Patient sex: M
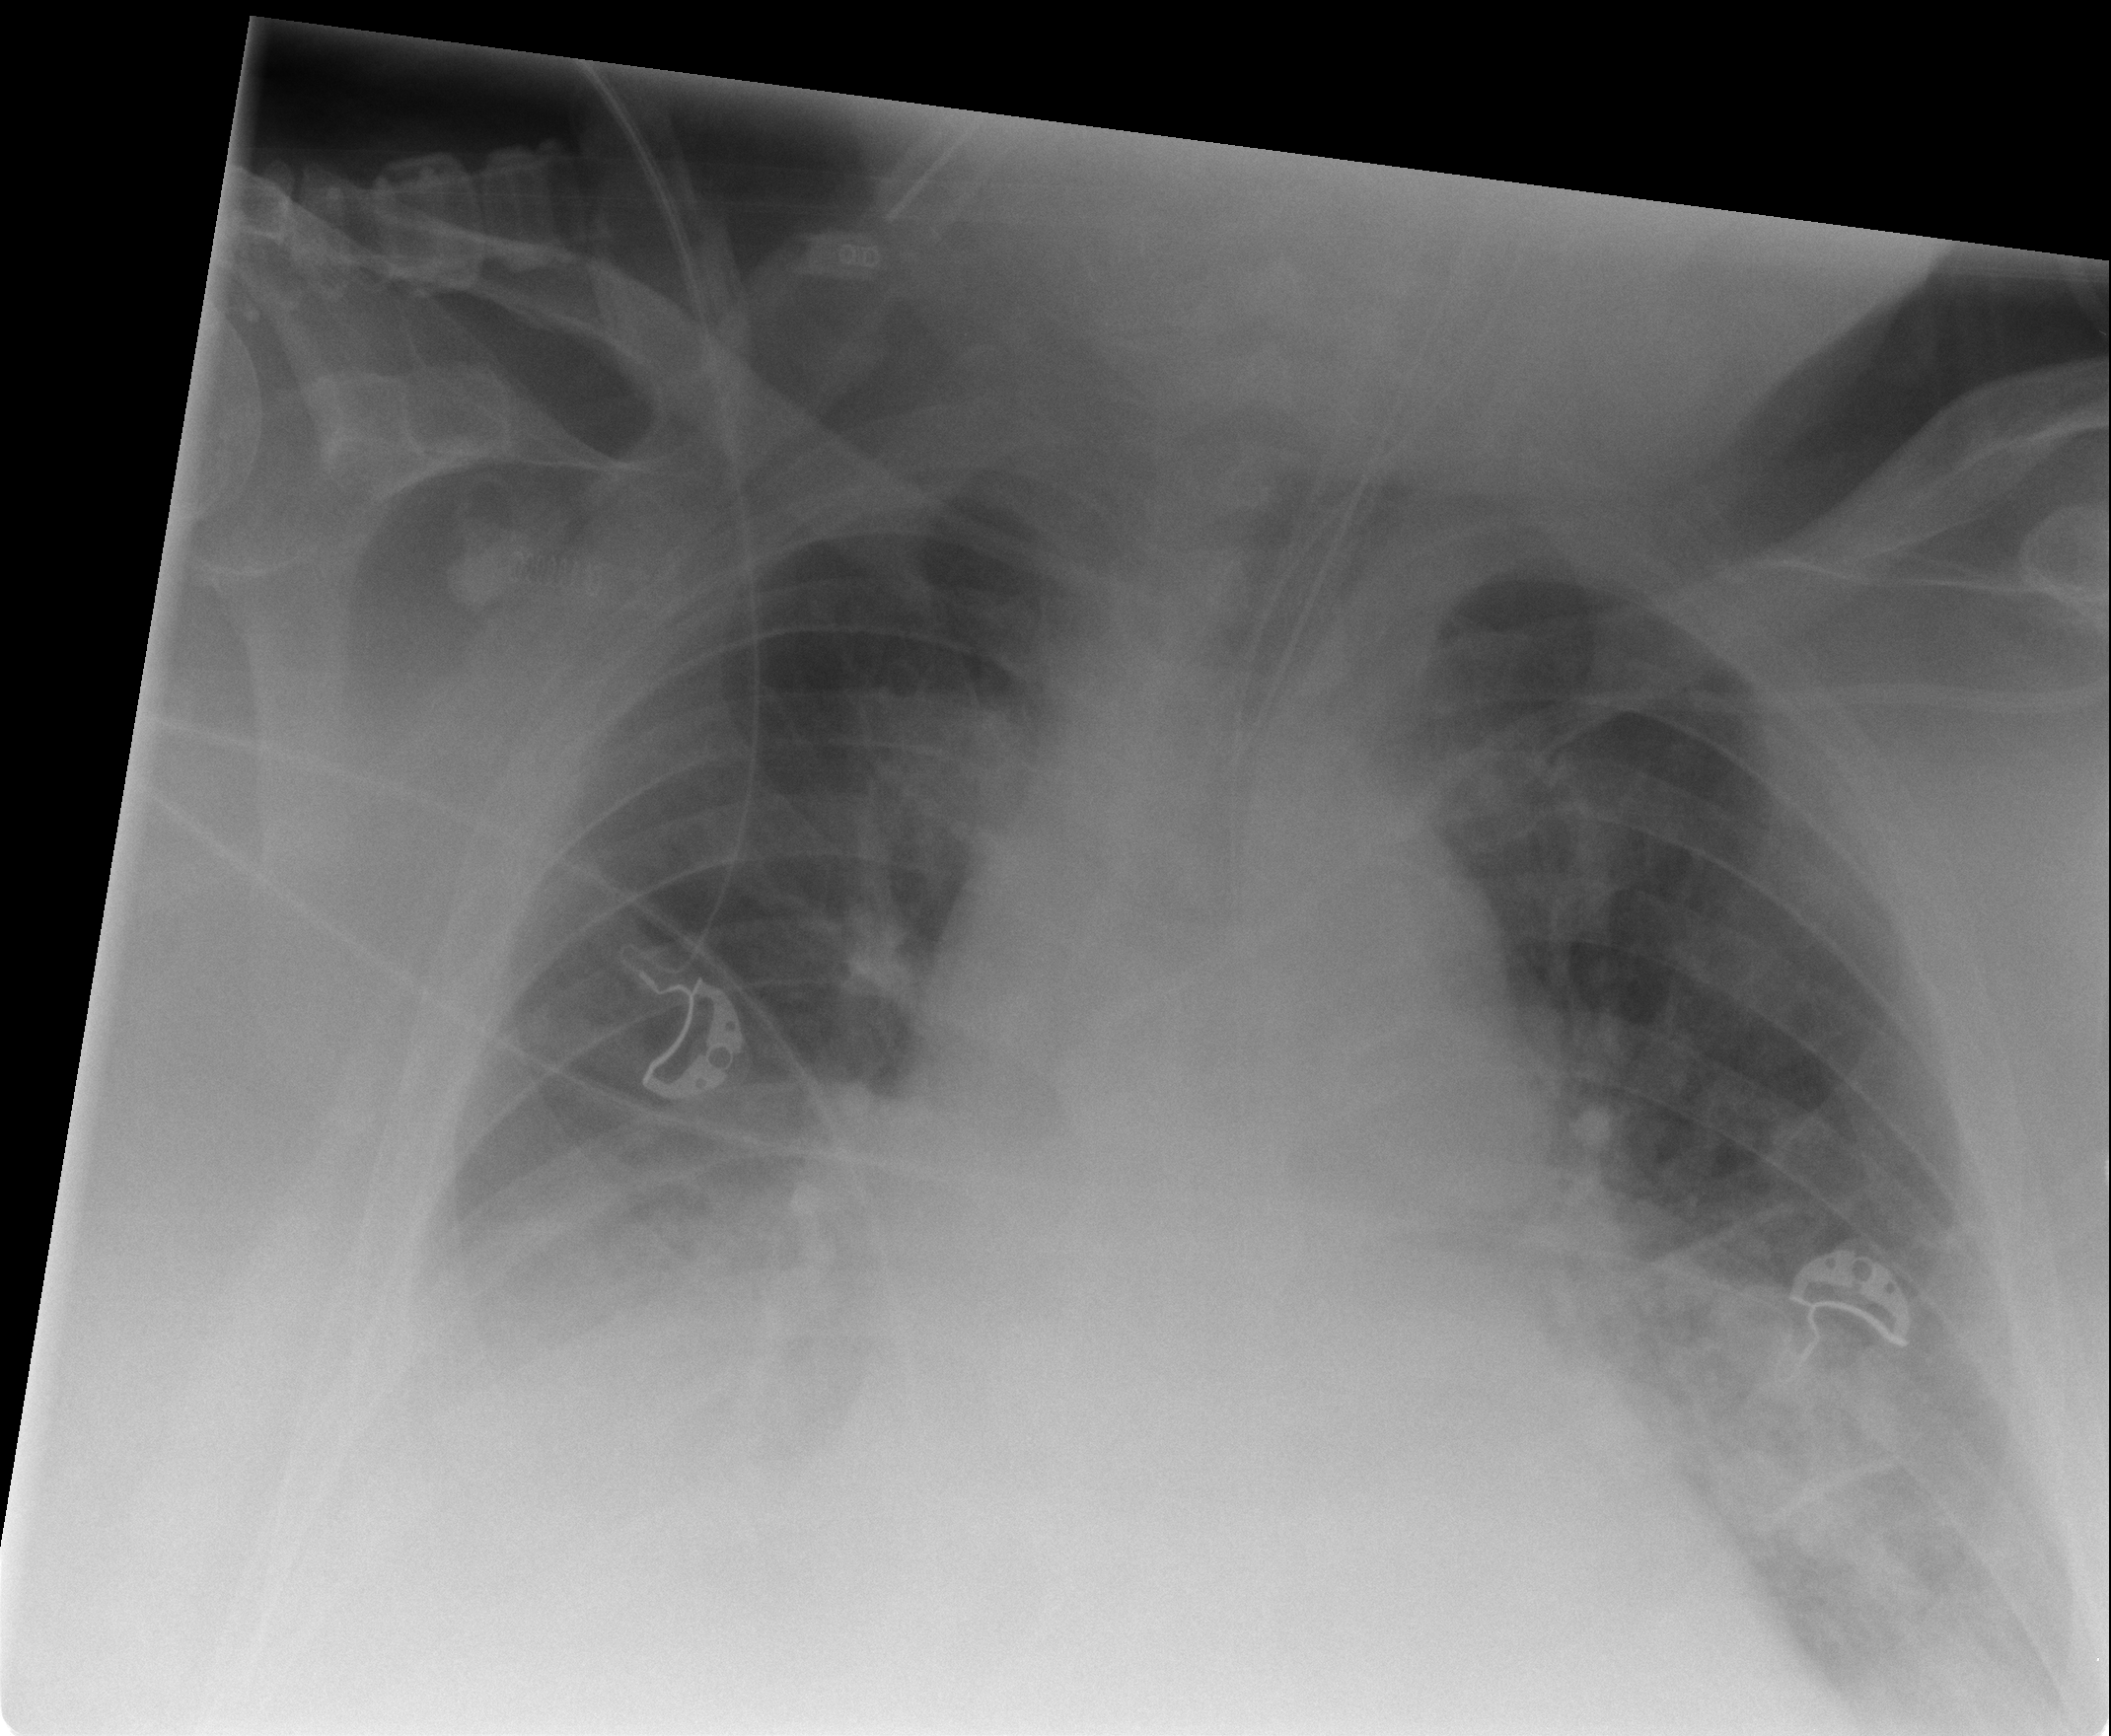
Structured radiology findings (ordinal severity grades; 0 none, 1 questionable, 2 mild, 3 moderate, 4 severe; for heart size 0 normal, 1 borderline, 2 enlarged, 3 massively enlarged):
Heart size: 2
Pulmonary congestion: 2
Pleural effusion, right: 2
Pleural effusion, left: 2
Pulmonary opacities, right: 2
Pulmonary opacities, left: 3
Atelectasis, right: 2
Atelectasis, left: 2